Field crop: maize
Growth stage: 2
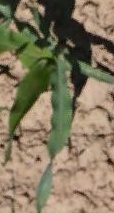
Species: maize